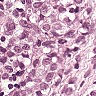
Metastatic tissue present: yes